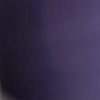
Label: space